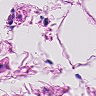
Metastatic tissue present: no